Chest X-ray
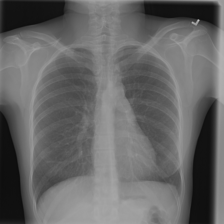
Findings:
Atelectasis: negative
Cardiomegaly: negative
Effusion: negative
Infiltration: negative
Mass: negative
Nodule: negative
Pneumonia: negative
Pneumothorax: positive
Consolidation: negative
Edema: negative
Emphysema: negative
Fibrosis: negative
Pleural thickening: negative
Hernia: negative